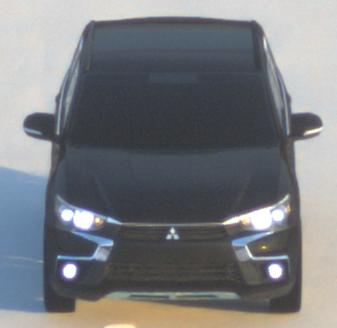
Make: Mitsubishi
Model: Outlander 2.0 Plug-In Hybrid
Detailed model: Outlander (III) Plug-In Hybrid
Model produced from: 2015/10
Model produced until: 2018/08
Doors: 5
Color: black
Road condition: dry road
Daytime: sunrise or sunset
Contrast: medium contrast